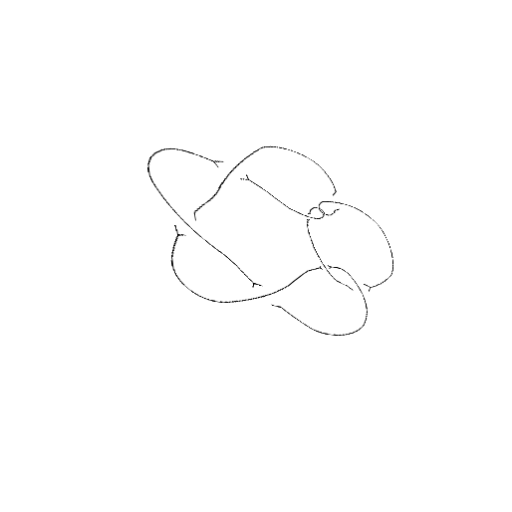
Crossing number: 9